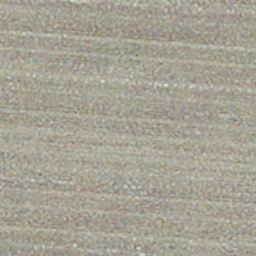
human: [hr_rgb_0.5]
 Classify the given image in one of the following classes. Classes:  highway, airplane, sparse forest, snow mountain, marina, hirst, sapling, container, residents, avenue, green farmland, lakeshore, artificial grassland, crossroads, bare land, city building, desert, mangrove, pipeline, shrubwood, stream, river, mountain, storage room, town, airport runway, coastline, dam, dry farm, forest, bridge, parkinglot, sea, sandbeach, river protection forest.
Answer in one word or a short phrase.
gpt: dry farm